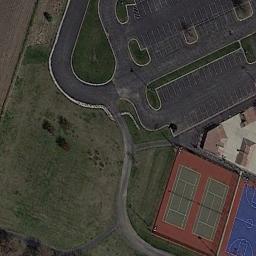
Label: tennis_court